Question: I have a main layout running.
Upon clicking on the "help" button a dialog appears
I dismiss the help dialog
The main screen has 2 buttons which are now broken (their graphics are wrong)
I am attaching the screenshot of the screen with the buttons which are now not complete (the bad buttons are "search contacts" and "call").
The question is obviously, how can I dismiss the dialog without affecting the graphics of the main screen?

'''
<LinearLayout
xmlns:android = "http://schemas.android.com/apk/res/android"
android:layout_width = "fill_parent"
android:layout_height = "fill_parent"
android:paddingLeft = "@dimen/general_logo_padding"
android:paddingRight = "@dimen/general_logo_padding"
android:orientation = "vertical"
android:background = "@drawable/login_background" >
<!-- Logo -->
<ImageView
android:id = "@+id/imgLogo"
android:src = "@drawable/emobile_logo10"
android:contentDescription = "@string/login_imgdescriptor_logo"
android:layout_width = "fill_parent"
android:layout_height = "wrap_content"
android:layout_marginTop = "@dimen/callback_logo_margin"
android:scaleType = "fitStart"
android:layout_weight = "0.1"/>
<!-- Callback Fields -->
<!-- Your Number -->
<LinearLayout
xmlns:android = "http://schemas.android.com/apk/res/android"
android:layout_width = "fill_parent"
android:layout_height = "wrap_content"
android:orientation = "horizontal"
android:layout_marginTop = "@dimen/callback_yournumber_margin"
android:layout_weight = "0.2">
<TextView
android:id = "@+id/tvCBYournumber"
android:layout_width = "fill_parent"
android:layout_height = "wrap_content"
android:text = "@string/callback_btn_yournumber"
android:textAppearance = "?android:attr/textAppearanceMedium"
android:textSize = "@dimen/login_fields_text_size"
android:textColor = "#F26A05"
android:layout_weight = "6"/>
<EditText
android:id = "@+id/etCBYourNumber"
android:layout_height = "wrap_content"
android:layout_width = "fill_parent"
android:inputType = "number"
android:ellipsize = "end"
android:singleLine = "true"
android:minHeight = "@dimen/edittext_min_height"
android:background = "@drawable/edittext_round_corners"
android:gravity = "center"
android:textAppearance = "?android:attr/textAppearanceMedium"
android:textSize = "@dimen/login_fields_text_size"
android:layout_weight = "4" />
</LinearLayout>
<!-- Connect To -->
<LinearLayout
xmlns:android = "http://schemas.android.com/apk/res/android"
android:layout_width = "fill_parent"
android:layout_height = "wrap_content"
android:layout_marginTop = "@dimen/callback_connectto_margin"
android:orientation = "horizontal"
android:layout_weight = "0.2">
<TextView
android:id = "@+id/tvCBConnectto"
android:layout_width = "fill_parent"
android:layout_height = "wrap_content"
android:text = "@string/callback_btn_connectto"
android:textAppearance = "?android:attr/textAppearanceMedium"
android:textSize = "@dimen/login_fields_text_size"
android:textColor = "#F26A05"
android:layout_weight = "6"/>
<EditText
android:id = "@+id/etCBConnectTo"
android:layout_height = "wrap_content"
android:layout_width = "fill_parent"
android:inputType = "number"
android:ellipsize = "end"
android:singleLine = "true"
android:minHeight = "@dimen/edittext_min_height"
android:background = "@drawable/edittext_round_corners"
android:gravity = "center"
android:textAppearance = "?android:attr/textAppearanceMedium"
android:textSize = "@dimen/login_fields_text_size"
android:layout_weight = "4"/>
</LinearLayout>
<!-- Line of Buttons -->
<LinearLayout
xmlns:android = "http://schemas.android.com/apk/res/android"
android:layout_width = "fill_parent"
android:layout_height = "wrap_content"
android:orientation = "horizontal"
android:layout_marginTop = "@dimen/callback_button_margin"
android:minHeight = "@dimen/callback_button_height"
android:layout_weight = "0.1">
<Button
android:id = "@+id/btnCBSearchContacts"
android:layout_width = "fill_parent"
android:layout_height = "fill_parent"
android:text = "@string/callback_btn_searchcontacts"
android:textSize = "@dimen/login_fields_text_size"
android:drawableLeft = "@android:drawable/ic_menu_my_calendar"
android:layout_weight = "1" />
<Button
android:id = "@+id/btnCBCall"
android:layout_width = "fill_parent"
android:layout_height = "fill_parent"
android:text = "@string/callback_btn_call"
android:layout_marginLeft = "@dimen/callback_button_margin_betweenbuttons"
android:textSize = "@dimen/login_fields_text_size"
android:drawableLeft = "@android:drawable/ic_menu_call"
android:layout_weight = "1" />
</LinearLayout>
<RelativeLayout
xmlns:android = "http://schemas.android.com/apk/res/android"
android:layout_width = "fill_parent"
android:layout_height = "fill_parent"
android:layout_weight = "3">
<Button
android:id = "@+id/btnCBHelp"
android:layout_width = "wrap_content"
android:layout_height = "wrap_content"
android:padding = "@dimen/callback_button_help_padding"
android:text = "@string/callback_btn_help"
android:layout_centerInParent = "true"
android:textSize = "@dimen/login_fields_text_size"
android:drawableLeft = "@android:drawable/ic_menu_help" />
</RelativeLayout>
</LinearLayout>
'''
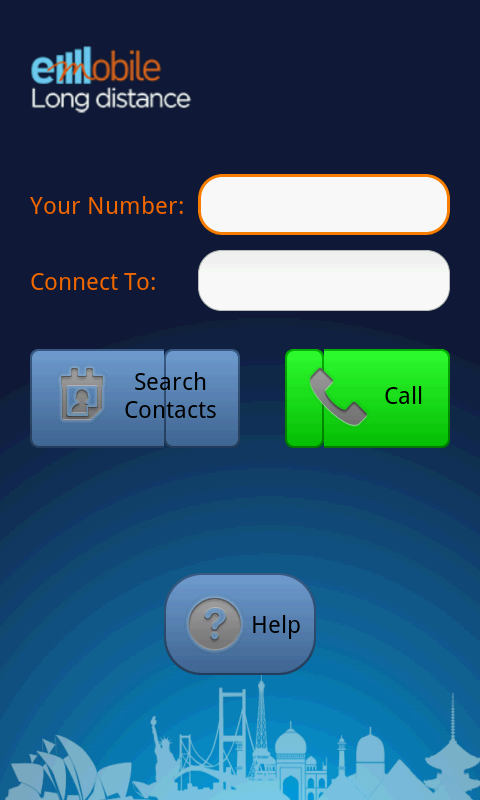
Answer: Well, I found the problem.
It seems that the problem is with the library I use to create the buttons with, it is in very early Beta stages and for some reason causes this problem.
I am using Pixate library
I have now tweaked the code to use LayoutInflater (Parth Doshi's idea - thanks), and instead of extending Dialog I am now using an Alert dialog (Md Abdul Gafur), using these two methods decreases the problem but doesn't solve it.
Thank you all,
Chaiavi.